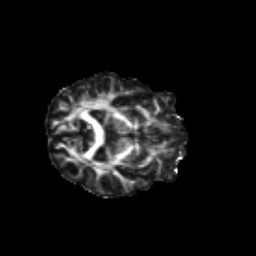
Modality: FA
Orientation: axial
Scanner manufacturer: siemens
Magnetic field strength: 3 T
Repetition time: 9.2 s
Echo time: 0.084 s